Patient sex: M
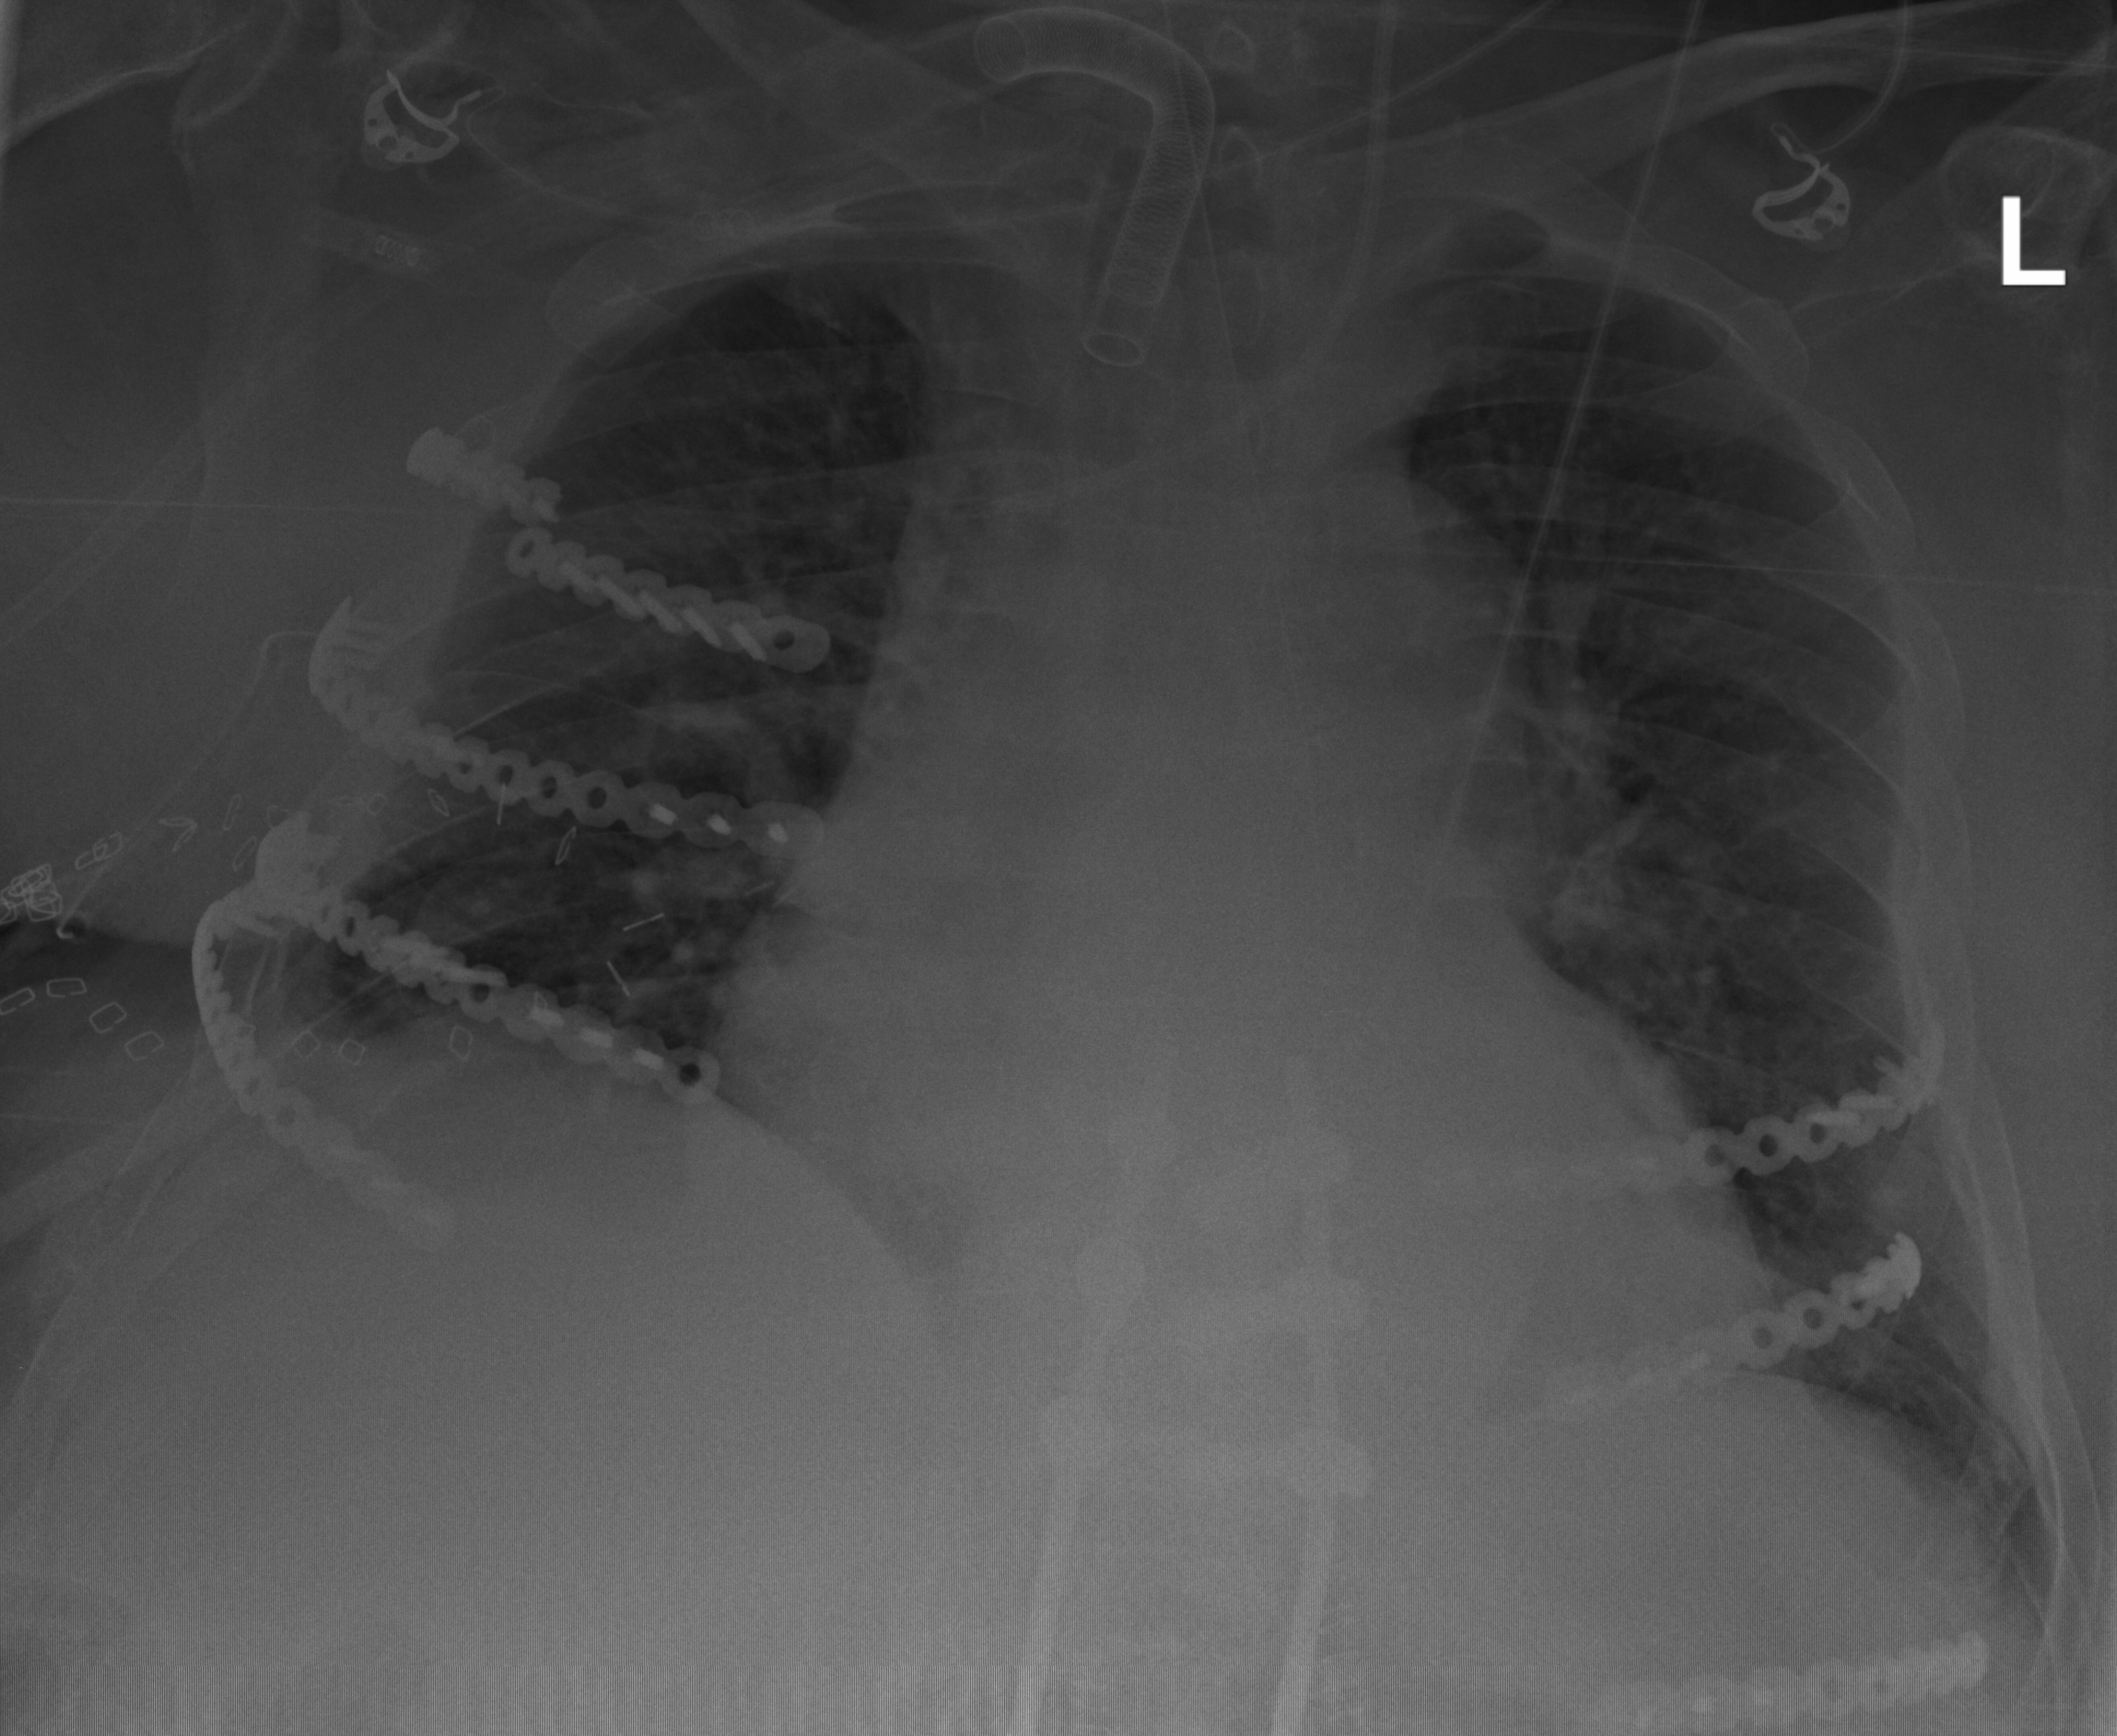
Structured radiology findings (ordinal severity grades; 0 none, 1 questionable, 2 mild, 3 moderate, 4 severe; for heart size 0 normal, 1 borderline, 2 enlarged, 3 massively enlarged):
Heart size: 2
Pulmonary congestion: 1
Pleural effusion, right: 0
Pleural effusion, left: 0
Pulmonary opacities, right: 0
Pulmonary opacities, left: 0
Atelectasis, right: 1
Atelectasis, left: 0